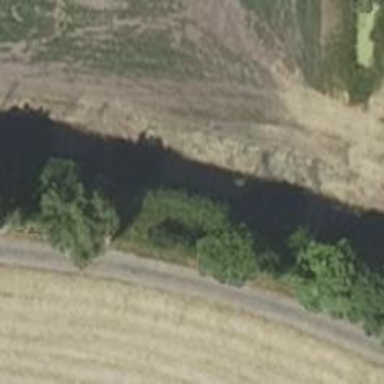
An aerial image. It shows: Row of deciduous broadleaved trees.